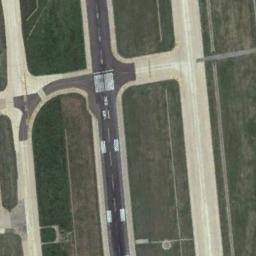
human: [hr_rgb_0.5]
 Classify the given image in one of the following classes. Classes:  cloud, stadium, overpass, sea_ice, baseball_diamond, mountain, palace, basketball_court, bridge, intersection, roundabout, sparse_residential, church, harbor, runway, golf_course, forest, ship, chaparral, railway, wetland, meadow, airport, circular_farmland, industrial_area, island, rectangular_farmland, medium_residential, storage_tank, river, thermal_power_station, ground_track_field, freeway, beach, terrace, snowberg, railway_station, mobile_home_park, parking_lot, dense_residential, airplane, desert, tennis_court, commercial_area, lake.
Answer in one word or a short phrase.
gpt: runway